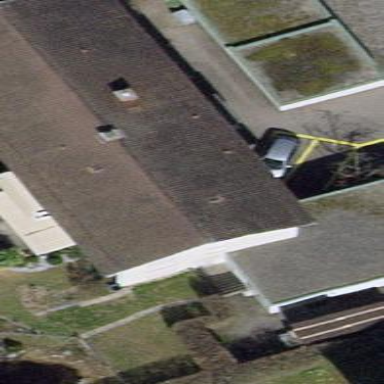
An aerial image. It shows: House with gabled roof oriented along the building.